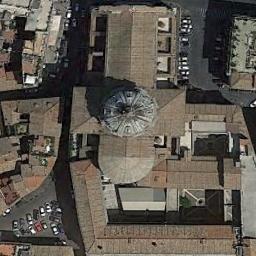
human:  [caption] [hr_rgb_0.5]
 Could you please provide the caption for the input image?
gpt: There is a church surrounded by many buildings with a parking lot beside .

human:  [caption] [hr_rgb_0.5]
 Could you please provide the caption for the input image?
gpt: A yellow-roofed church with a white round roof in the main house and many parked vehicles around the church .

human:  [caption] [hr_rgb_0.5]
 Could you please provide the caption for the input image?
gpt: The tower of the church with a circular roof and the rest of the church has some sloping roofs .

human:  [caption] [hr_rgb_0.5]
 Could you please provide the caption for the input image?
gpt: The church is made of brown brick with an umbrella like roof in the center .

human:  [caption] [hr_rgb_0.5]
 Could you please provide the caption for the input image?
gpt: There are many cars in the vacant lot next to the church .